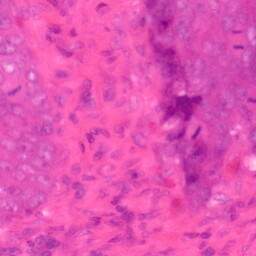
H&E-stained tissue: Colon